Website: macys
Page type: customer-info-address
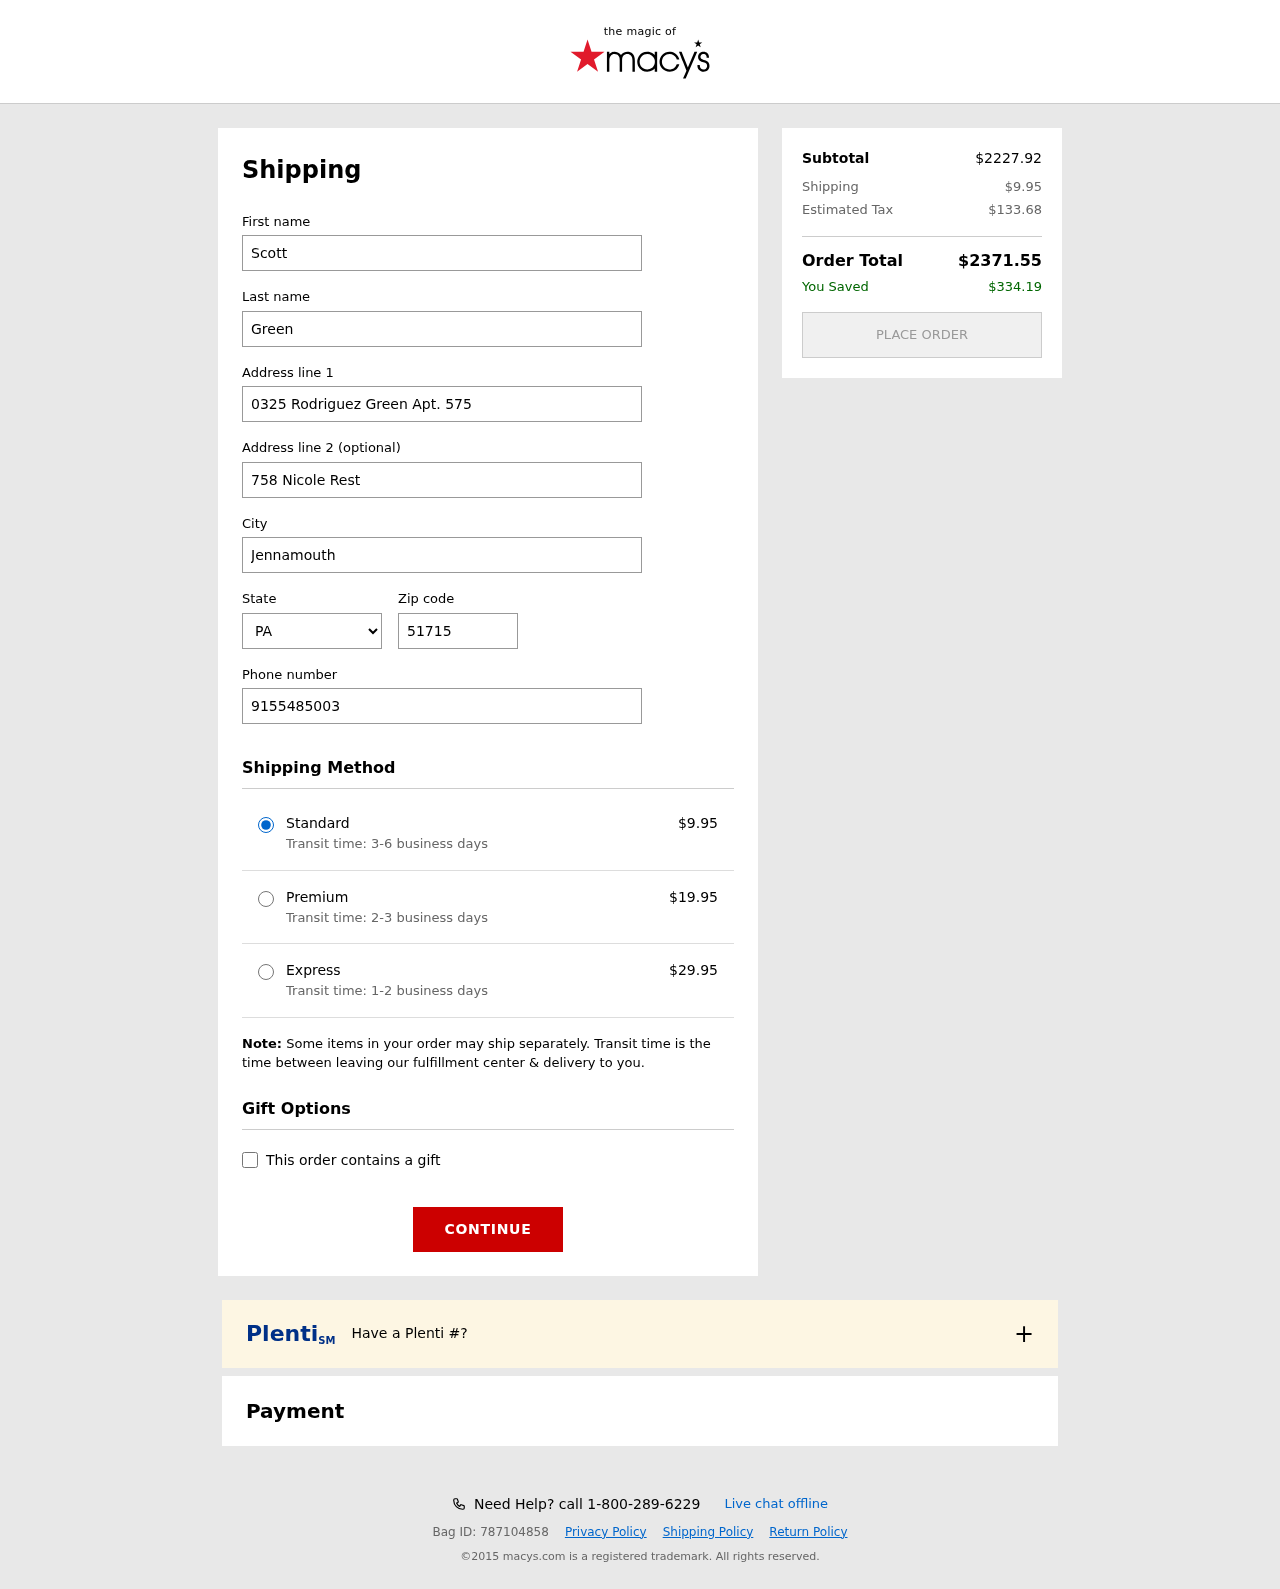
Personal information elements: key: PII_CITY
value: Jennamouth
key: PII_FIRSTNAME
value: Scott
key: PII_LASTNAME
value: Green
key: PII_PHONE
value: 9155485003
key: PII_POSTCODE
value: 51715
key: PII_STATE_ABBR
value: PA
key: PII_STREET
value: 0325 Rodriguez Green Apt. 575
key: PII_STREET2
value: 758 Nicole Rest
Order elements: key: ORDER_SHIPPING_COST
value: $9.95
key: ORDER_SHIPPING_COST_PREMIUM
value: $19.95
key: ORDER_SHIPPING_COST_EXPRESS
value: $29.95
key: ORDER_SUBTOTAL
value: $2227.92
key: ORDER_TAX
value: $133.68
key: ORDER_TOTAL
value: $2371.55
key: ORDER_SAVINGS
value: $334.19